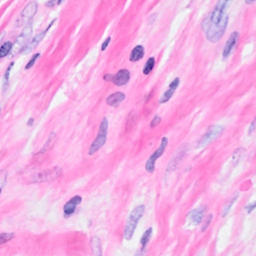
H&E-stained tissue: Breast